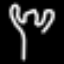
Label: fork